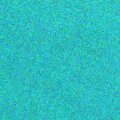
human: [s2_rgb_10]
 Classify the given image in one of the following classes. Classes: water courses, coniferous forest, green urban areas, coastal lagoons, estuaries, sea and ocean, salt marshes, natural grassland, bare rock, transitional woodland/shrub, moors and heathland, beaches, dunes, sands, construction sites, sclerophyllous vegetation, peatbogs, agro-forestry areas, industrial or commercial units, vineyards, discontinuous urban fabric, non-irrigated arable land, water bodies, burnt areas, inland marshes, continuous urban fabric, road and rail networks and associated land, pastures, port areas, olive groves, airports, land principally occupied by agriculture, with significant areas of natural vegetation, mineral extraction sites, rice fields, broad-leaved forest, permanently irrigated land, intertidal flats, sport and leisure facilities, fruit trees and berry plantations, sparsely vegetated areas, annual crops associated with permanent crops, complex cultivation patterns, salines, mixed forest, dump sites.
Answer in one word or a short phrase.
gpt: sea and ocean